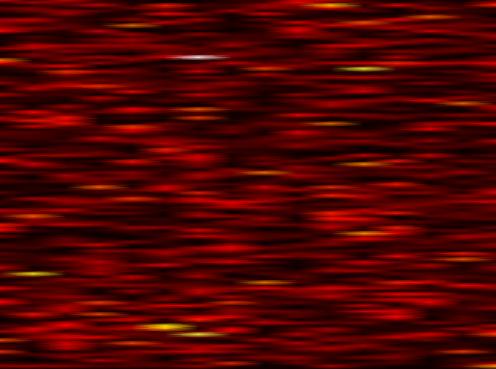
Label: FBMC